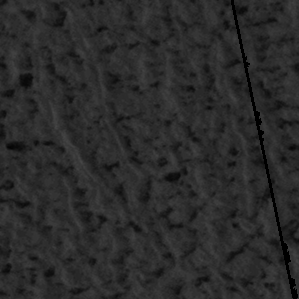
Label: frost